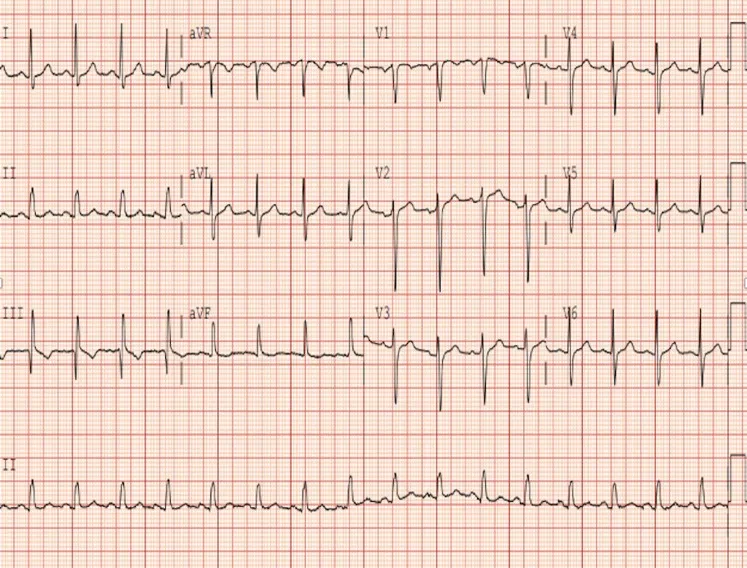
Electrocardiogram. Normal sinus rhythm, rate of 96, with no ST/T wave changes.
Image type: electrography (ekg)